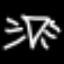
Label: diamond